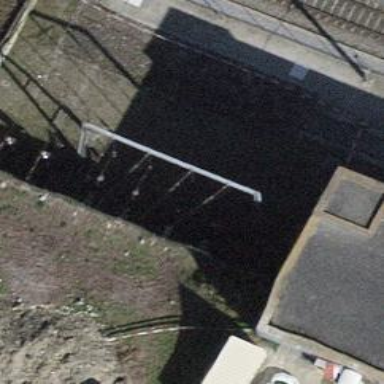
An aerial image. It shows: Cable for power transmission.